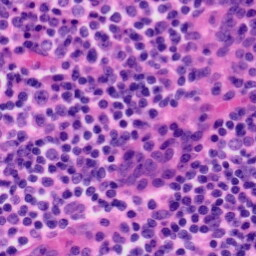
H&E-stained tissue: Tonsil